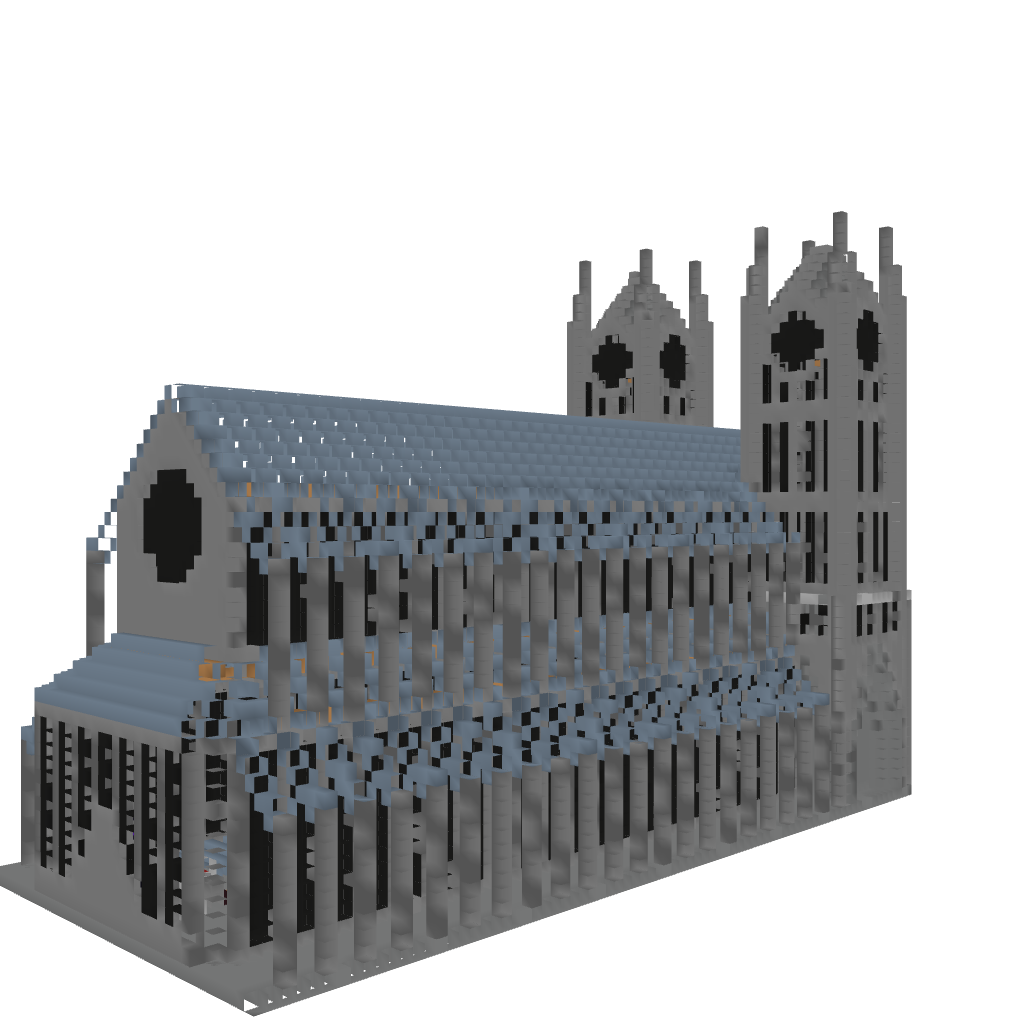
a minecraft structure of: Stone Cathedral